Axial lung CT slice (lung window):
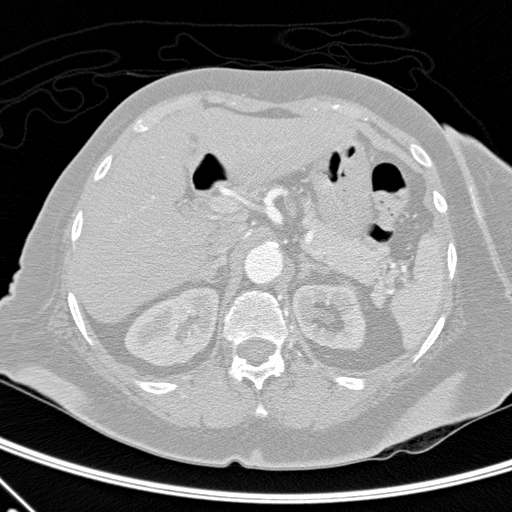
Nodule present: no